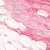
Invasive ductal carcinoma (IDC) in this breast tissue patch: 0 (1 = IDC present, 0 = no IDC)